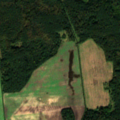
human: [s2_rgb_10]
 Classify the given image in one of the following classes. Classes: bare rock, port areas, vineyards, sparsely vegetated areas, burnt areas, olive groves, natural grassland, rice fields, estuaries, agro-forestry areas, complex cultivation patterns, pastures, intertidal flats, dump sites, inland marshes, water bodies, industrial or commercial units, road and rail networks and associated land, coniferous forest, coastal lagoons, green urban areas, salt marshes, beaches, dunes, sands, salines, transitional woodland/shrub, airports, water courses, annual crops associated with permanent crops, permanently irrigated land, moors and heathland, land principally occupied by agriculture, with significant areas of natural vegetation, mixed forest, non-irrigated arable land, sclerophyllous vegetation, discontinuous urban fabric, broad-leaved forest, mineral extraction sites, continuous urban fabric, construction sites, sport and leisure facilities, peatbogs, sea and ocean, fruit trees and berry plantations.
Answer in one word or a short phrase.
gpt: non-irrigated arable land, broad-leaved forest